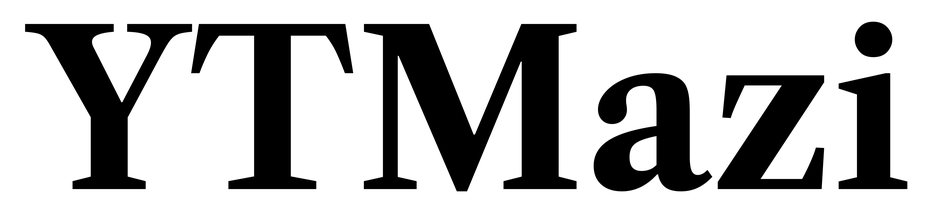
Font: LibreCaslonText_Bold